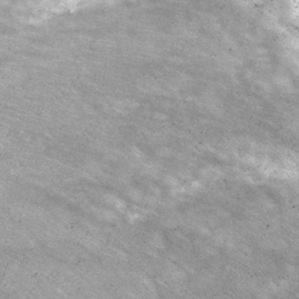
Label: non_frost